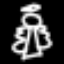
Label: angel